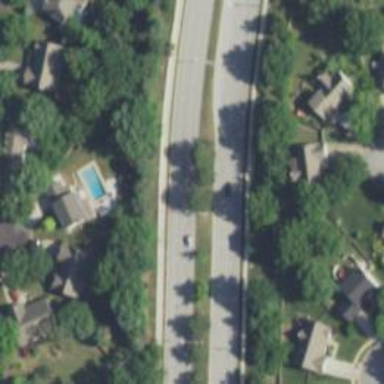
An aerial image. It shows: Road with dash markings.